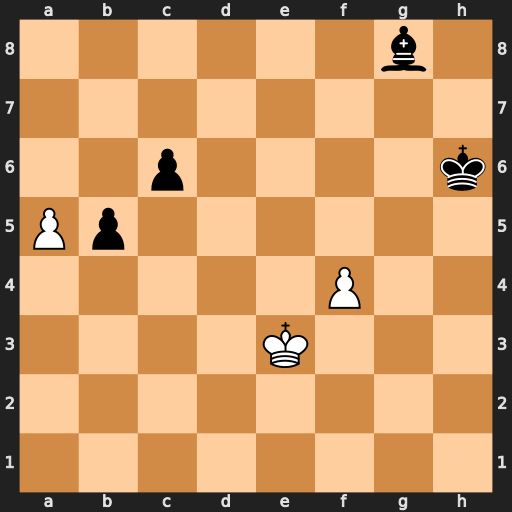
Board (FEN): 6b1/8/2p4k/Pp6/5P2/4K3/8/8
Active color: w
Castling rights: -
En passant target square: -
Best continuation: a6 Bd5 Kd4 Bf3 Kc5